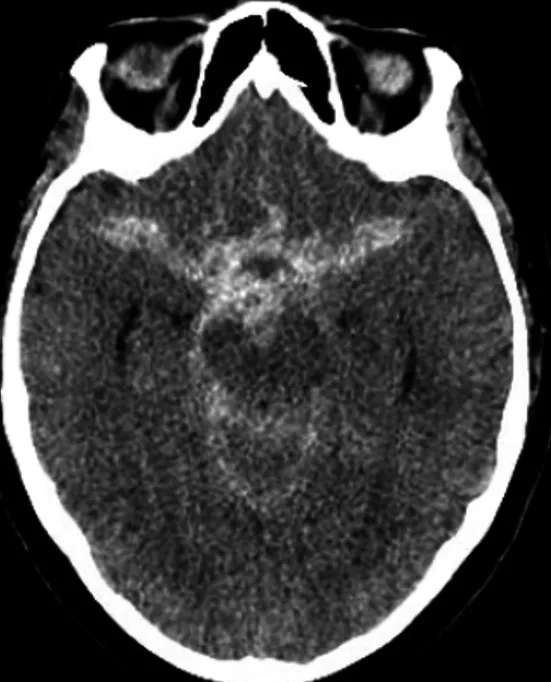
Non-contrast computed tomography scan with a diffuse cisternal subarachnoid hemorrhage.
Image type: radiology (ct)